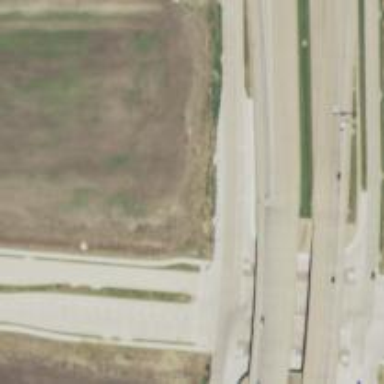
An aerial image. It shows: Secondary link road.